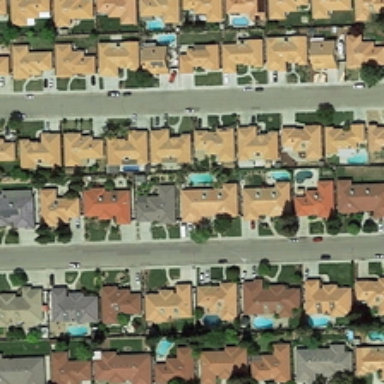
Many buildings and some green trees are in a dense residential area .